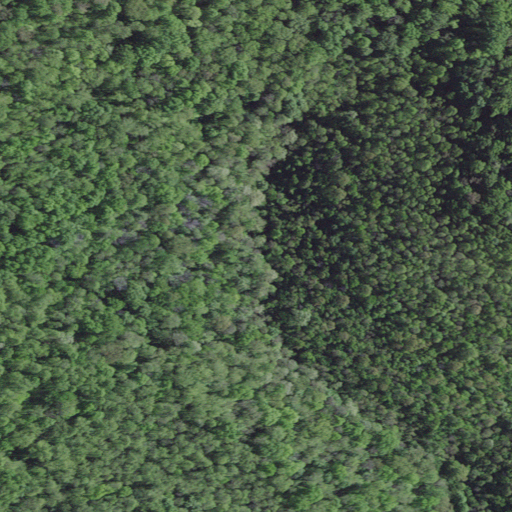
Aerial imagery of plain(s) in Kentucky named Blanton Flats containing only deciduous forest